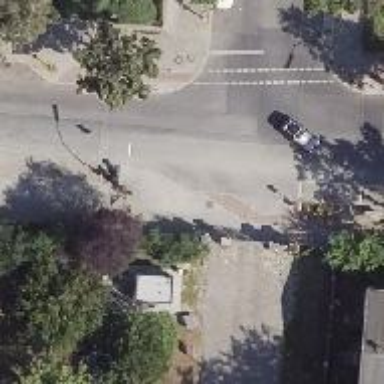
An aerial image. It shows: Asphalt footpath with unmarked crossing.